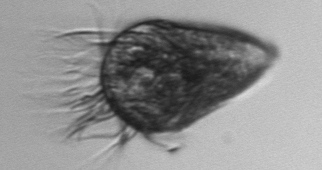
Label: Strombidium_wulffi